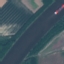
Label: River